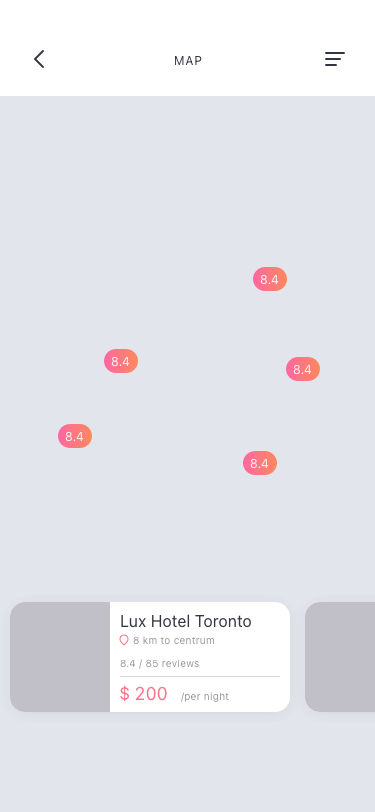
Text in this UI design:
8.4
8.4
8.4
8.4
8.4
/per night
$ 200
8.4 / 85 reviews
8 km to centrum
Lux Hotel Toronto
MAP